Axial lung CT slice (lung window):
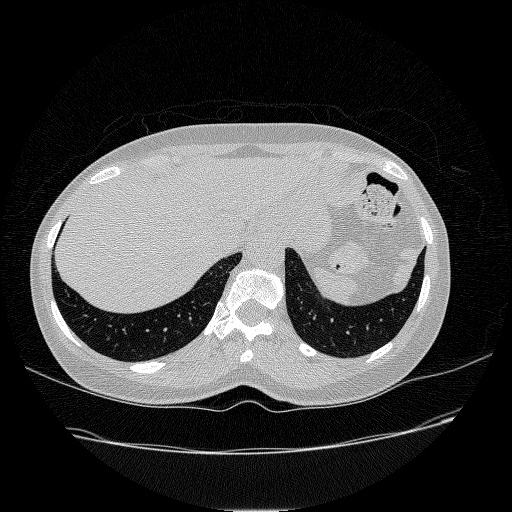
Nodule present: no